【题型】填空题　【知识点】平面几何　【难度】medium
如图，正六边形$ABCDEF$，连接$OE$、$OD$，如果$\overrightarrow{OD} = \vec{a}$，$\overrightarrow{OE} = \vec{b}$，那么$\overrightarrow{AB} = \underline{\quad\quad}$。

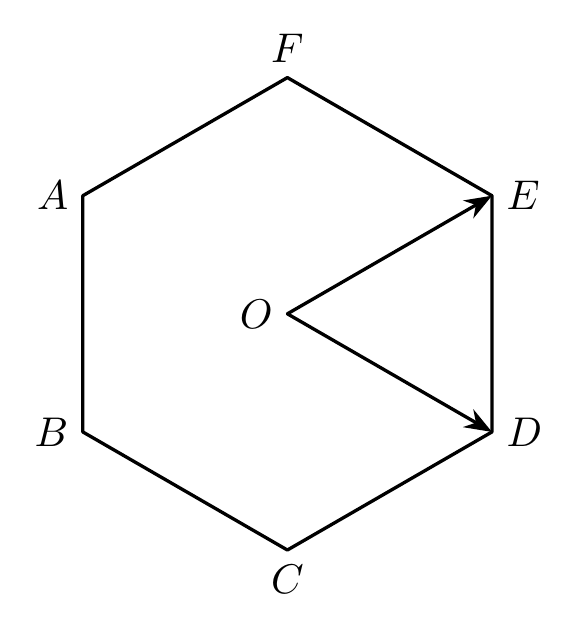
【解答】
\textbf{【答案】} $\boldsymbol{\vec{a} - \vec{b}}$/$\boldsymbol{- \vec{b}+\vec{a} }$

\vspace{0.3cm}

\textbf{【分析】} 本题主要考查了向量的线性计算，平行线的性质与判定，正多边形内角和定理，等边对等角等等。连接$BD$，先由正六边形的性质可得$AB = DE = BC = CD$，$\angle ABC = \angle C = \angle CDE = 120^\circ$，进而求出$\angle ABD = \angle BDE = 90^\circ$，则可证明$AB \parallel DE$，得到$\overrightarrow{AB} = \overrightarrow{ED}$，则$\overrightarrow{AB} = \overrightarrow{ED} = \overrightarrow{OD} - \overrightarrow{OE} = \vec{a} - \vec{b}$。

\vspace{0.3cm}

\textbf{【详解】} 解：如图所示，连接$BD$，

由题意得，$AB = DE = BC = CD$，$\angle ABC = \angle C = \angle CDE = \frac{180^\circ \times (6-2)}{6} = 120^\circ$，

\[
\therefore \angle CBD = \angle CDB = 30^\circ,
\]
\[
\therefore \angle ABD = \angle BDE = 90^\circ,
\]
\[
\therefore \angle ABD + \angle BDE = 180^\circ,
\]
\[
\therefore AB \parallel DE,
\]
\[
\therefore \overrightarrow{AB} = \overrightarrow{ED},
\]

$\because \overrightarrow{OD} = \vec{a}$，$\overrightarrow{OE} = \vec{b}$，
\[
\therefore \overrightarrow{AB} = \overrightarrow{ED} = \overrightarrow{OD} - \overrightarrow{OE} = \vec{a} - \vec{b},
\]

故答案为：$\vec{a} - \vec{b}$。

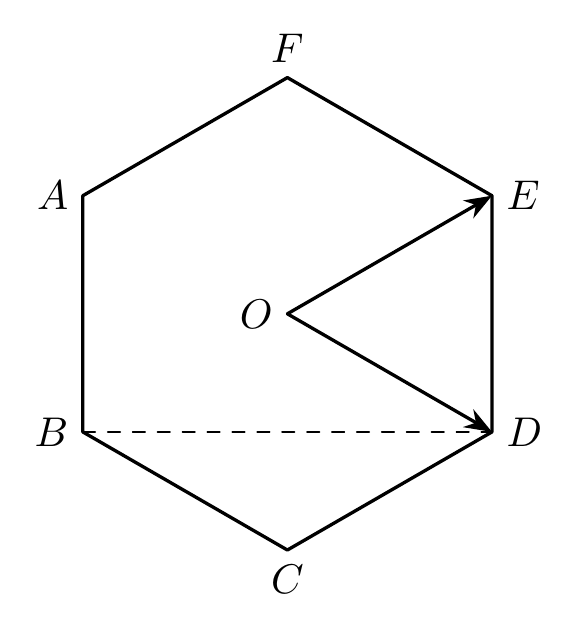